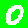
Digit: 0